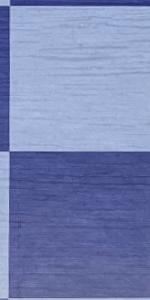
Label: Empty